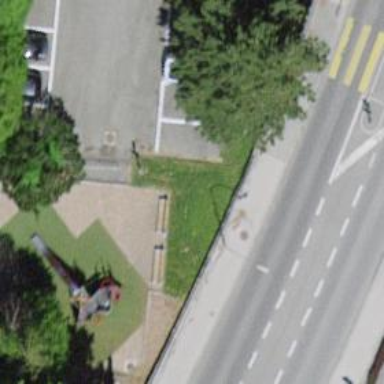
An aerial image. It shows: Brown bench in the vicinity.